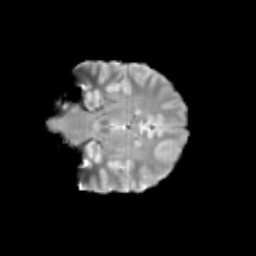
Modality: T2w
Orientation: coronal
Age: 11
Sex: female
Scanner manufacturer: siemens
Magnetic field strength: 3 T
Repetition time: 3.8 s
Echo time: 0.07 s